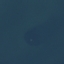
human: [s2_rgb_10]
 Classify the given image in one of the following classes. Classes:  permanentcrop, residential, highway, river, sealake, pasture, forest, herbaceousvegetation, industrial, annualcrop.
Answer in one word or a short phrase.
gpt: SeaLake